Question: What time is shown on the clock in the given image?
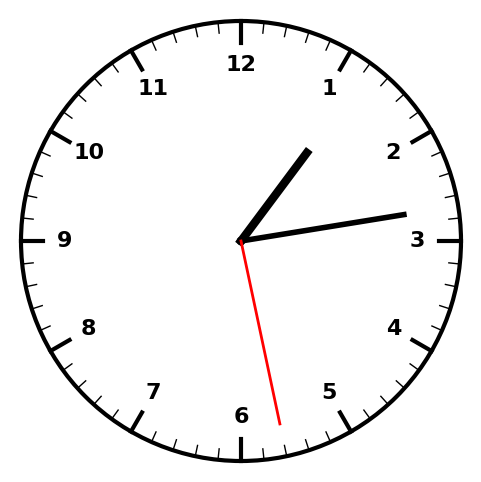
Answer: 01:13:28